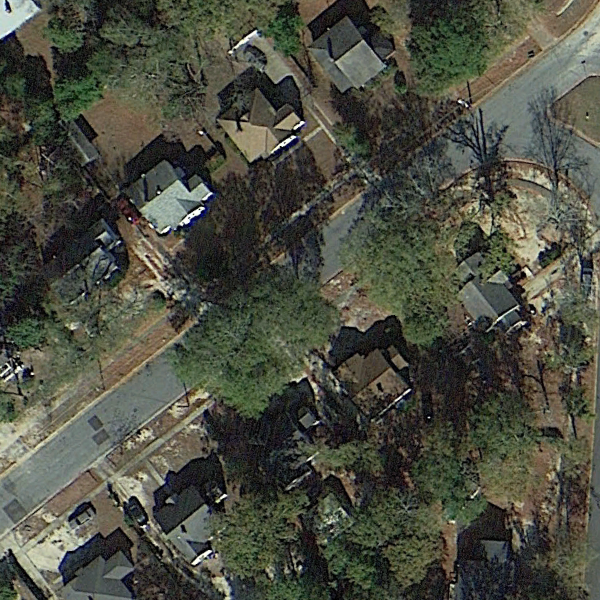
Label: MediumResidential